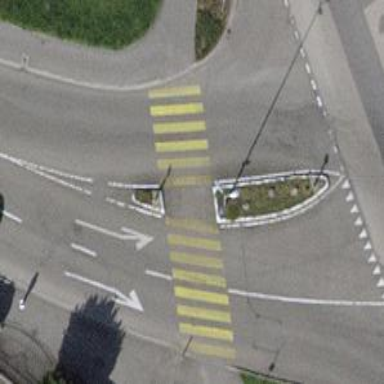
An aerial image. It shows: Marked footway crossing with asphalt surface and pedestrian island.